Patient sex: F
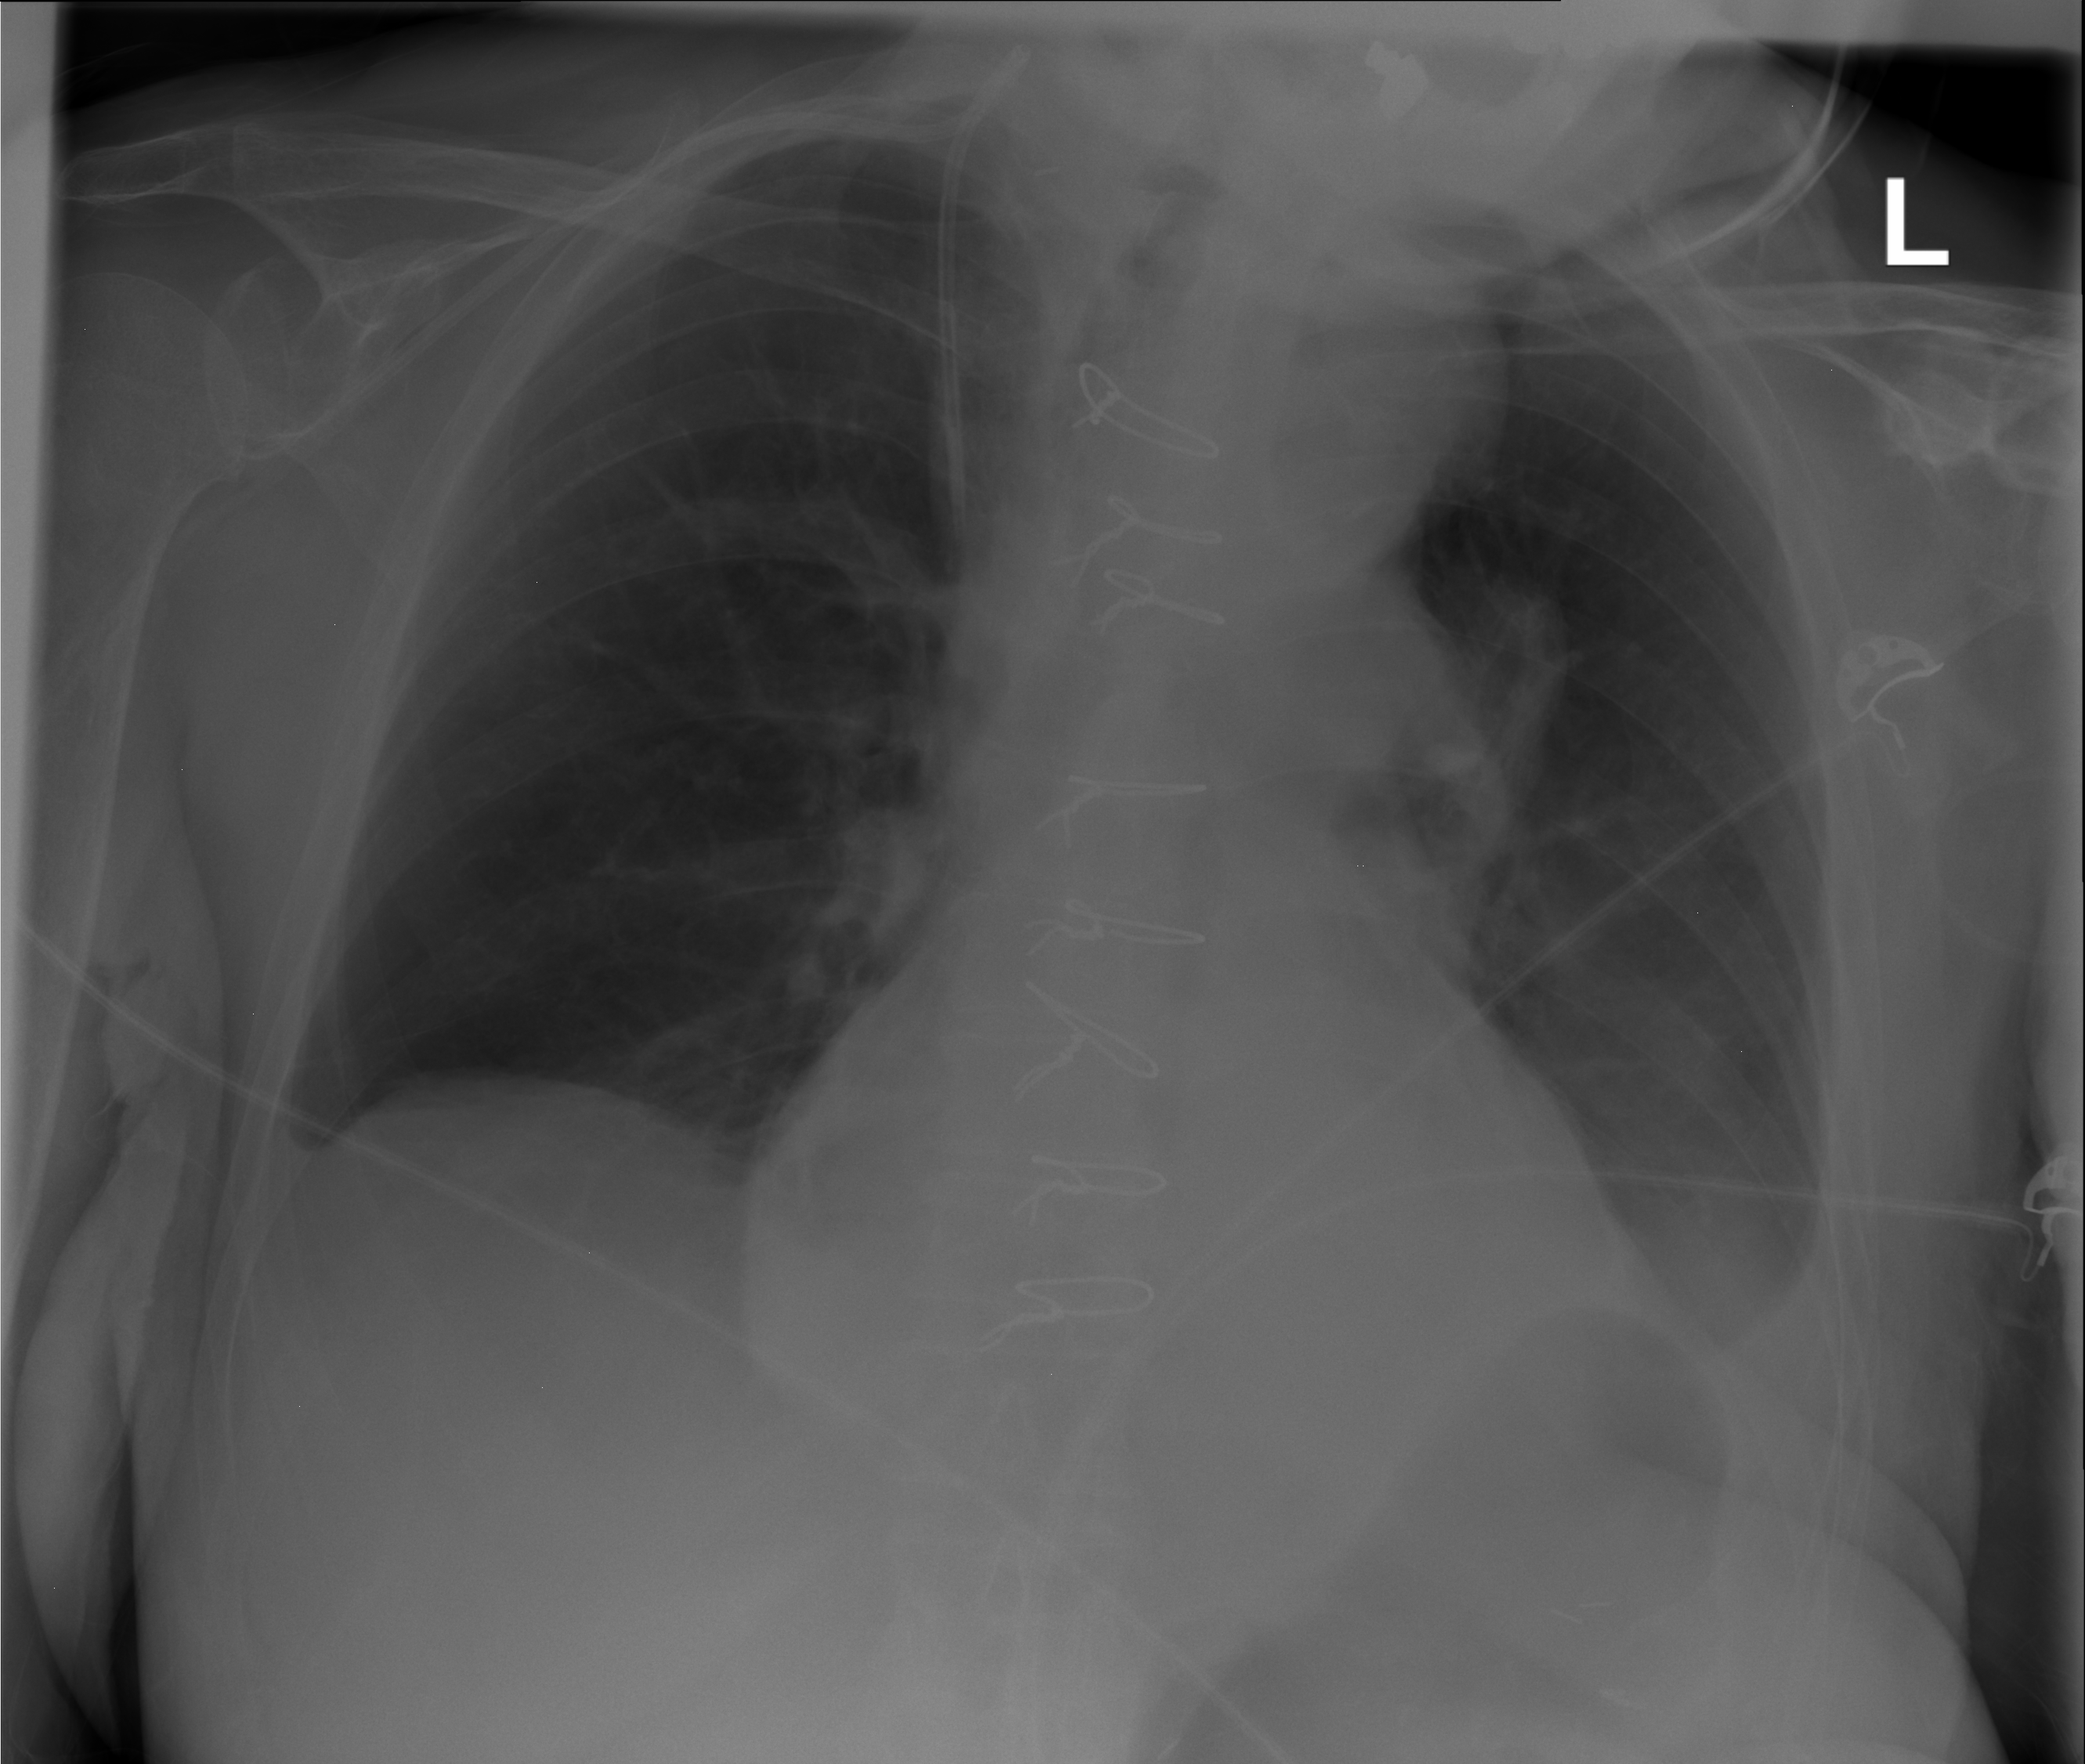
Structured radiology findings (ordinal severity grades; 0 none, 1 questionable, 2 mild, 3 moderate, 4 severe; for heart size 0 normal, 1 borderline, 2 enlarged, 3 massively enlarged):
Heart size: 1
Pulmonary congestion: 0
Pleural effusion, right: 0
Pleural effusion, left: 2
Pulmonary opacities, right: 0
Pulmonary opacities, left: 0
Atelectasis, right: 0
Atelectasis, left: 0